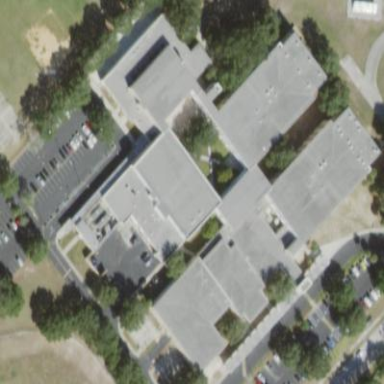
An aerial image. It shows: School.